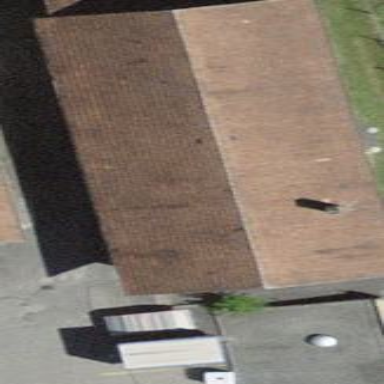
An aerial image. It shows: Warehouse building with gabled roof.